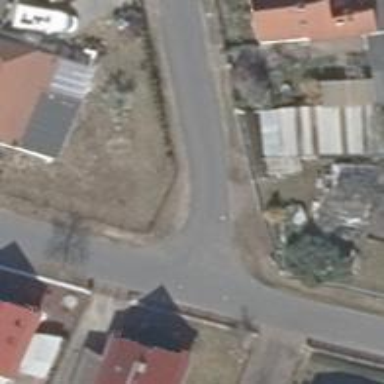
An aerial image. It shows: Residential road.